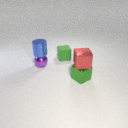
small purple metal sphere to the left of small green metal cube